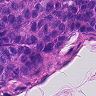
Metastatic tissue present: yes